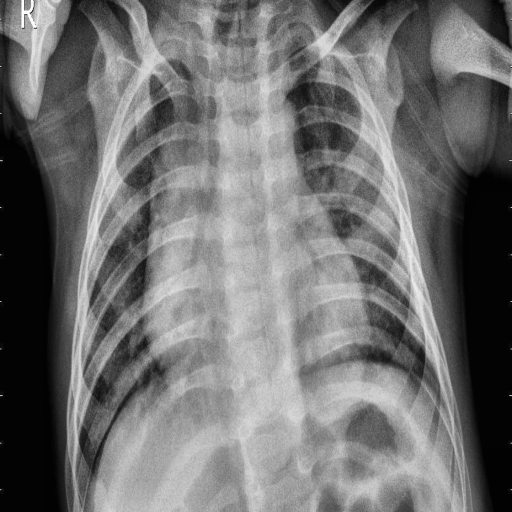
Finding: PNEUMONIA